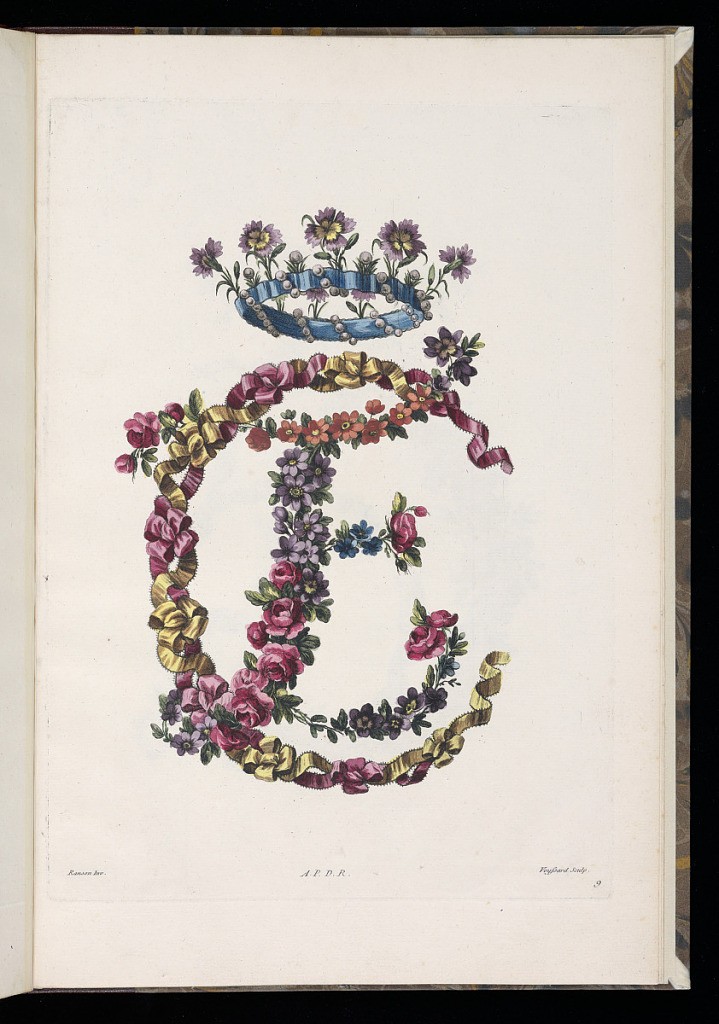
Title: Decorative Monogram Design
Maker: Pierre Ranson, French, 1736–1786
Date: ca. 1780
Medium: Etching and hand colored in watercolor on paper
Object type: Print
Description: Design for a decorative monogram for the letters C and E, featuring flowers, leaves, and ribbons. The letters are topped with a crown of flowers, ribbon, and pearls. The plate is numbered, signed and hand colored.